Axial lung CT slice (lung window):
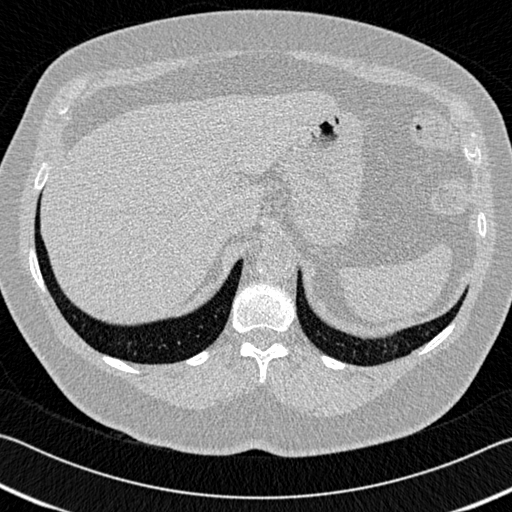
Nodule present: no